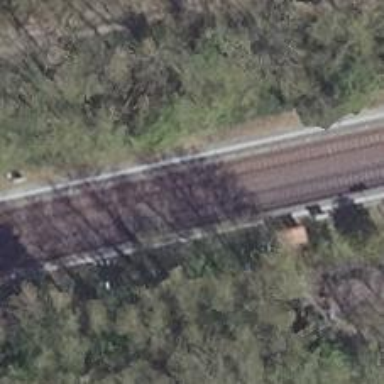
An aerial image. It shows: Public transport station located at railway halt.